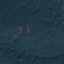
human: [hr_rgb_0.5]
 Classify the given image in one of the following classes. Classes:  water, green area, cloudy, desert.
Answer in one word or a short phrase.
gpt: green area